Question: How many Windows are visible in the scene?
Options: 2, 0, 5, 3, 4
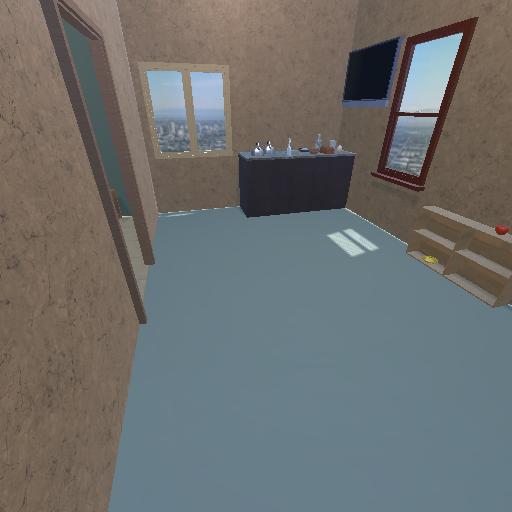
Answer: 2